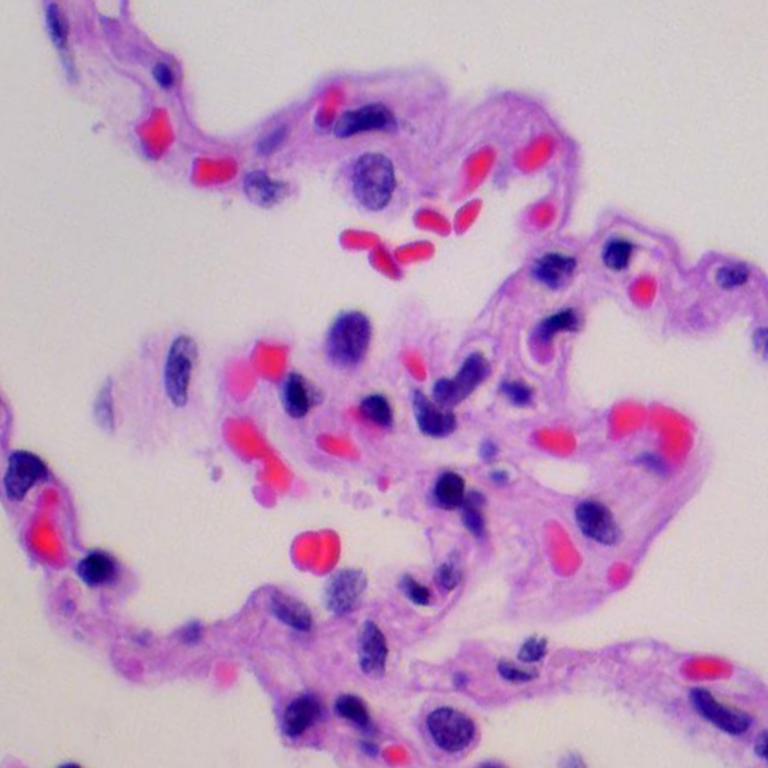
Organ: lung
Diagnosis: benign